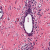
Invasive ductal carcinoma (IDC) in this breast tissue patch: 0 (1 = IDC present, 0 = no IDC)